Question: I have been trying to create a Hexagonal border with pure CSS with a check mark in it.
I found <URL> an have been trying to get the shapes to behave inline. It is my intention to convert this to use em vs px after completion.
I can get two of the three to position correctly but not the third. I have not tried to get my check in the box yet. I have taken JoshC's CSS and created a base class to minimize duplicate settings. And have made progress but I have not succeeded. The basic premise is here, withe the fiddle being more involved. There is also a matter of white space below the shape.

'''
✔️
<div class="hex hex1"></div>
<div class="hex hex2"></div>
<div class="hex hex3"></div>
Body{font-size:24px;}
.hex:before{content:"";width:0;height:0;border-bottom:30px solid #6C6;border-left:52px solid transparent;border-right:52px solid transparent;position:absolute;top:-30px;left:0;}
.hex{margin-top:30px;margin-bottom:30px;width:104px;height:60px;background-color:#6C6;position:relative;}
.hex:after{content:"";width:0;position:absolute;bottom:-30px;border-top:30px solid #6C6;border-left:52px solid transparent;border-right:52px solid transparent;left:0;}
.hex1:before{border-bottom:30px solid #6C6;border-left:52px solid transparent;border-right:52px solid transparent;}
.hex1{background-color:#6C6;position:relative;}
.hex1:after{border-top:30px solid #6C6;border-left:52px solid transparent;border-right:52px solid transparent;left:0;}
.hex2:before{border-bottom:30px solid red;border-left:52px solid transparent;border-right:52px solid transparent;}
.hex2{background-color:red;position:relative;top:0;-webkit-transform:scale(.6);-moz-transform:scale(.6);transform:scale(.6);z-index:3;}
.hex2:after{border-top:30px solid red;border-left:52px solid transparent;border-right:52px solid transparent;left:0;}
.hex3:before{border-bottom:30px solid blue;border-left:52px solid transparent;border-right:52px solid transparent;}
.hex3{background-color:blue;position:relative;top:-90px;-webkit-transform:scale(.8,.8);-moz-transform:scale(.8,.8);transform:scale(.8,.8);}
.hex3:after{border-top:30px solid blue;border-left:52px solid transparent;border-right:52px solid transparent;left:0;}
'''
Updated my <URL>! I added -webkit-transform:scale for chrome.
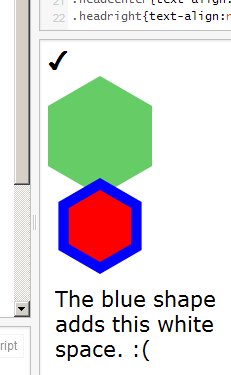
Answer: what about :
'''
<div class="hex hex1">
<div class="hex hex2">
<div class="hex hex3">
✔️
</div>
</div>
</div>
'''
<URL>
nest your element and use less relative/top : -xx ; it will stand in the flow much more easier